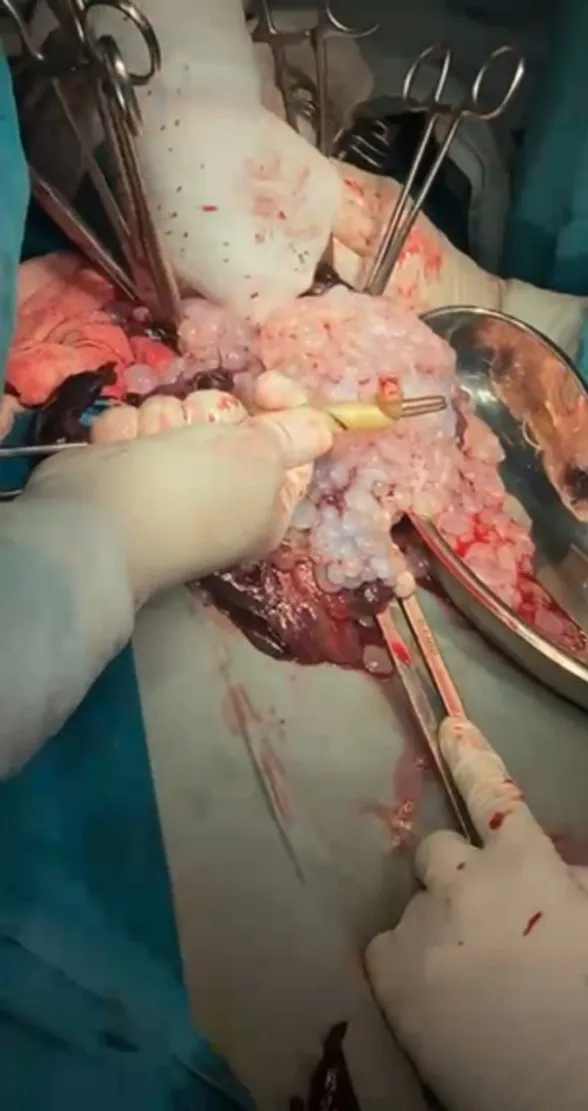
Molar tissue escaping along with placenta of live baby.
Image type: medical_photograph (other_medical_photograph)